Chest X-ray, AP view. Patient: 50 years old, sex M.
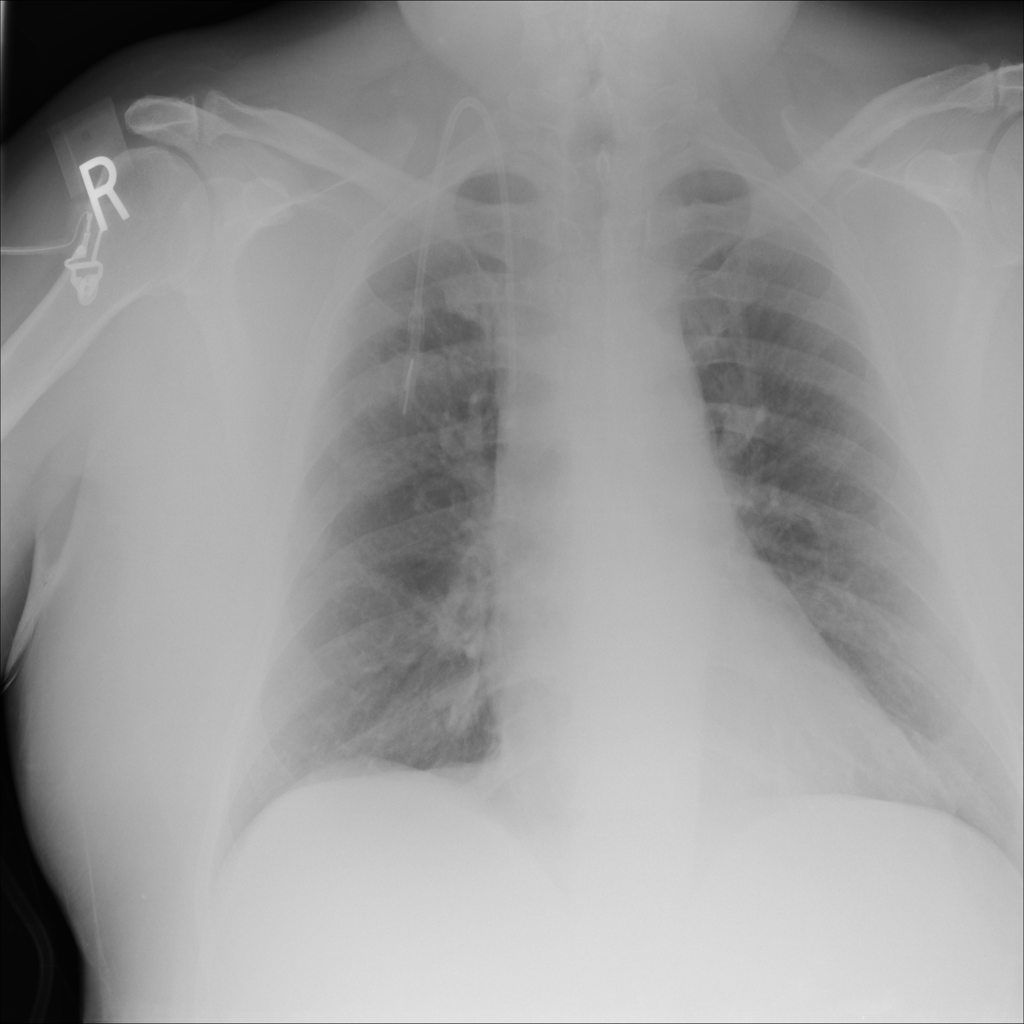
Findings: No Finding